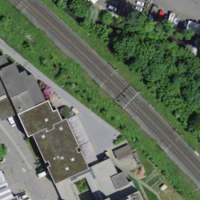
EUNIS habitat code: 54
Species observed at this site:
Prunus padus